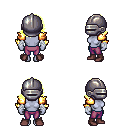
a pixel art fantasy rpg character, female body template, dark elf, purple skin, gold arm armor, magenta pants, gold swoop hairstyle, metal helm, white cloth bandages, maroon shoes, four views (front, back, left, right), 2x2 character sprite sheet, small pixel art, hard edges, no anti-aliasing